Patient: sex M, age 44
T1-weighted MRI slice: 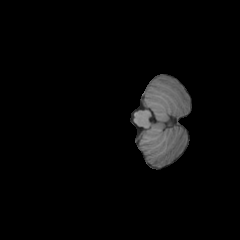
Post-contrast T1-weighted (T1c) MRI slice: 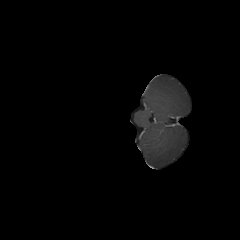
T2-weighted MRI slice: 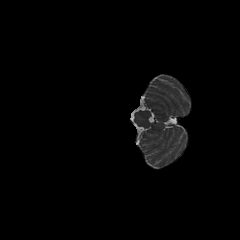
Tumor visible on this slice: no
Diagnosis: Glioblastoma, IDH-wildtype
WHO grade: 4